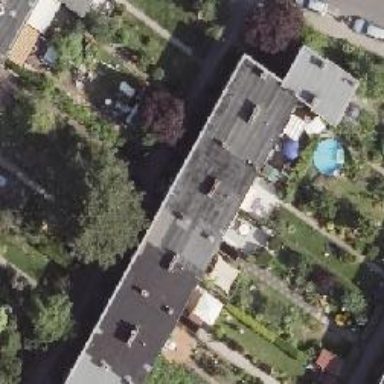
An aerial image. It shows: Residential garden.